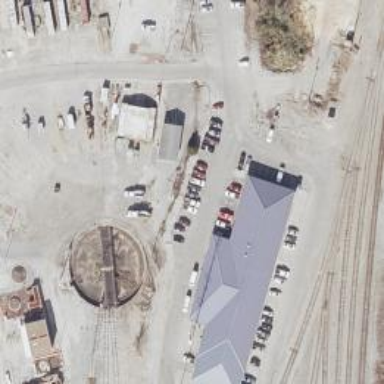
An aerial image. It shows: Railway spur service.